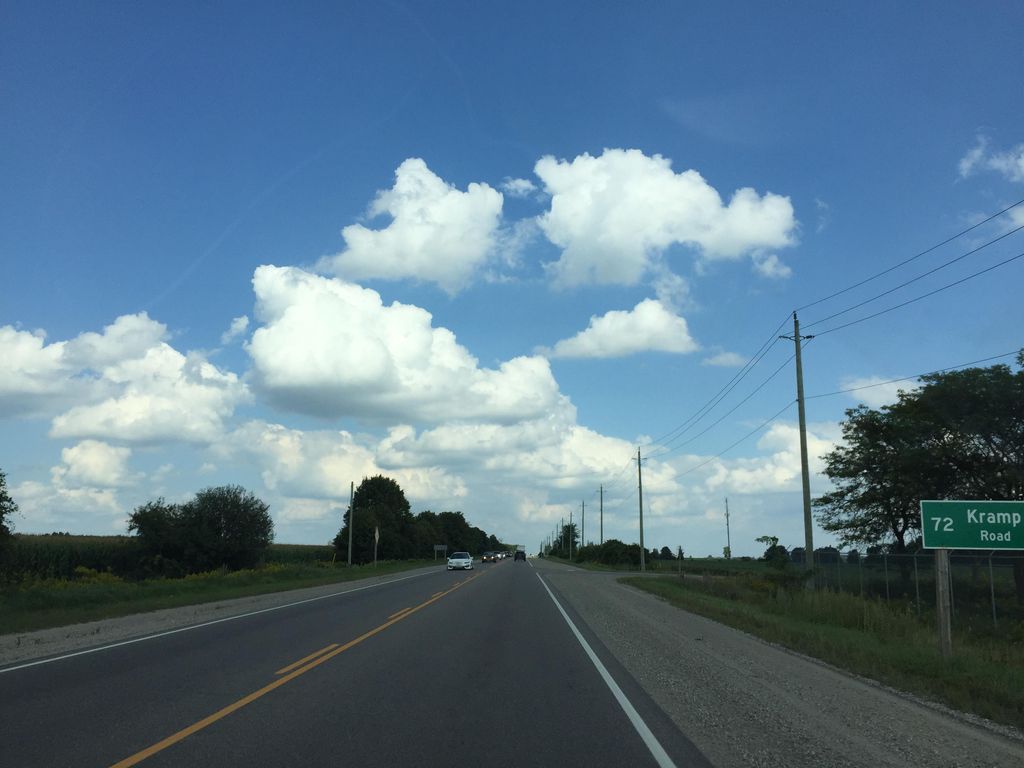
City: kitchener-waterloo